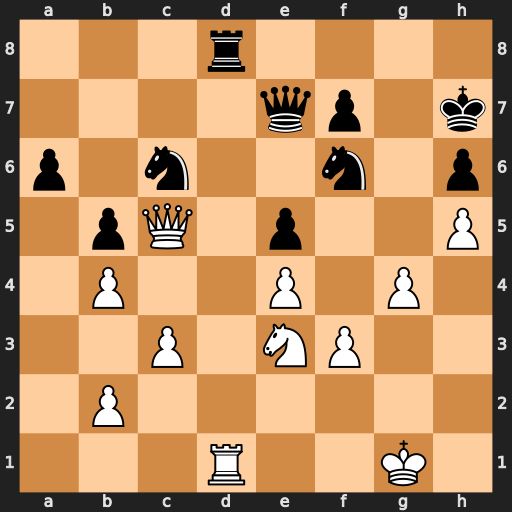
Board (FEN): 3r4/4qp1k/p1n2n1p/1pQ1p2P/1P2P1P1/2P1NP2/1P6/3R2K1
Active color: w
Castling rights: -
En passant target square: -
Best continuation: Qxc6 Rxd1+ Nxd1